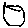
Label: hexagon